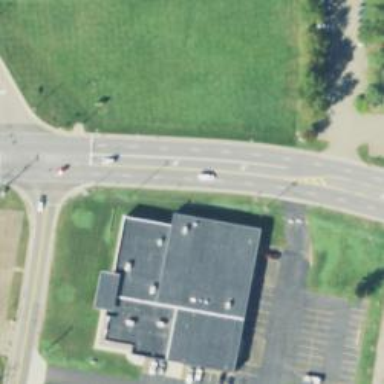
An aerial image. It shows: Building.